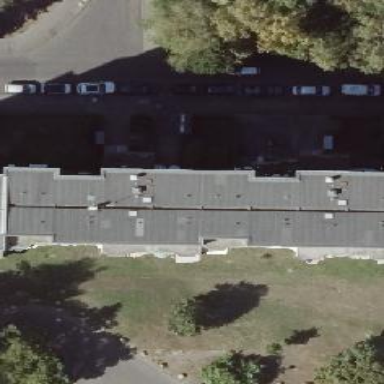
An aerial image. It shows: Building with apartments and flat roof.